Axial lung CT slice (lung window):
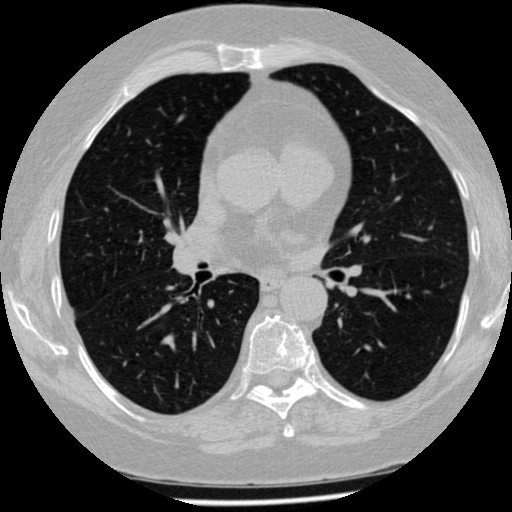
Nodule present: no